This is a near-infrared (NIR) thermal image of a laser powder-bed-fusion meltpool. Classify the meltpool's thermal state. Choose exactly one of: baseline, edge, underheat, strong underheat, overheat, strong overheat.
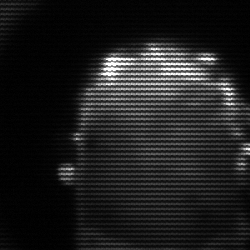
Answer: baseline